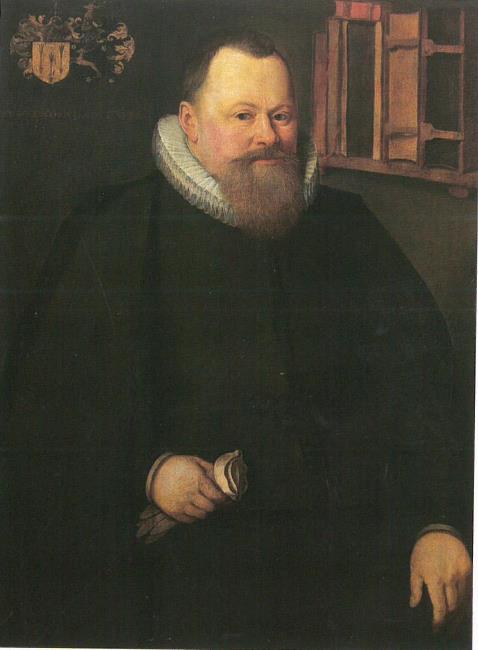
Title: Portrait of Willem Baudartius (1566-1640) protestant pastor in Kampen since 1593
Artist: Samuel Hofmann
Earliest date: 1616
Latest date: 1616
Genre: painting
Iconography: Gloves
Keywords: man's portrait, three-quarter length, head to the right, body facing right, standing (position), facing front, glove/gloves in hand, dark hair, short hair (men's hairstyle), moustache, beard, jerkin, ruff, mantle, bookcase, coats of arms and coat of arms elements